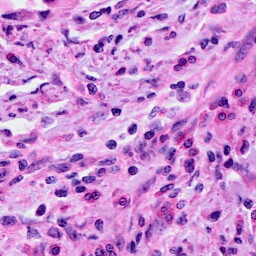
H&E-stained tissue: Cervix